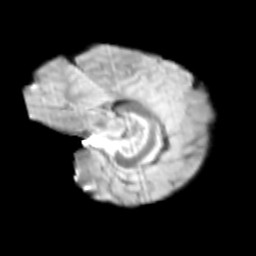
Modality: T2w
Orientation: sagittal
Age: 12
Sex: female
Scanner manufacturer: siemens
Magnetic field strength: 3 T
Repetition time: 3.8 s
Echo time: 0.07 s